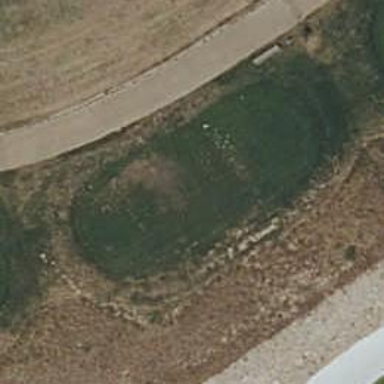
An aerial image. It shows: Golf tee.